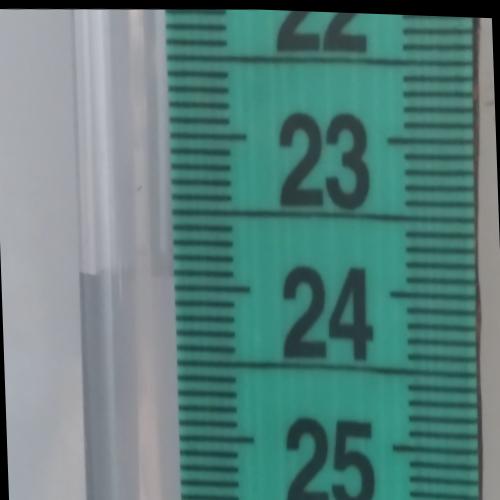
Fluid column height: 23.9 cm